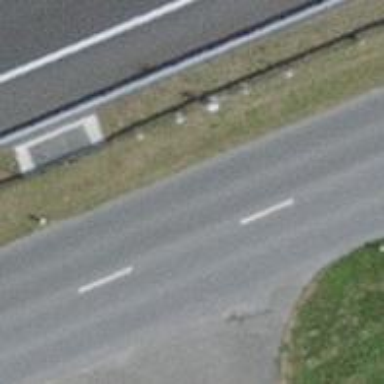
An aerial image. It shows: Secondary road with asphalt surface.